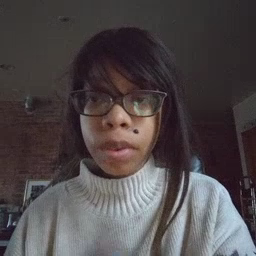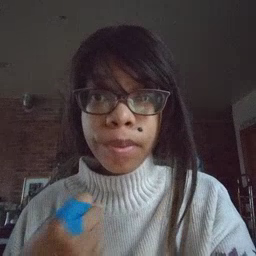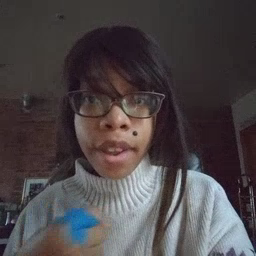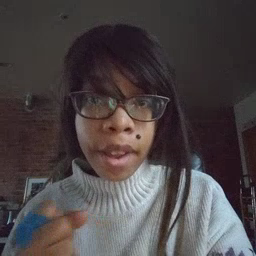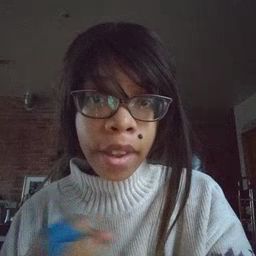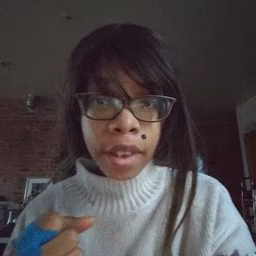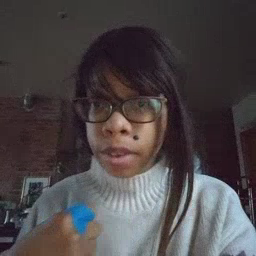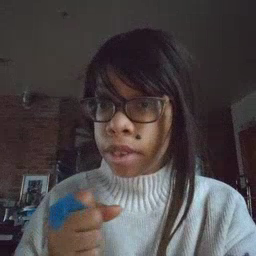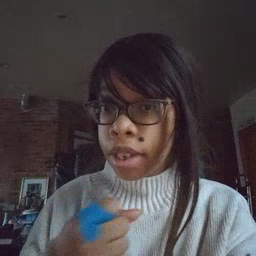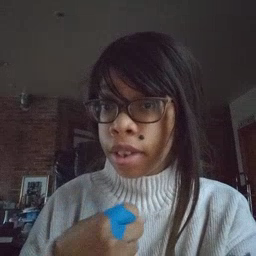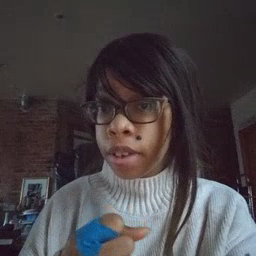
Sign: make